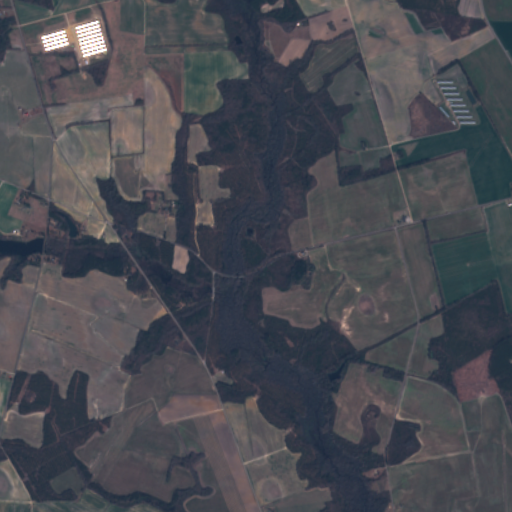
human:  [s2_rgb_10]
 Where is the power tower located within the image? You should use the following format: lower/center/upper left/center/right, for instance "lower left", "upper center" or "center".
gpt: The power tower is located in the left of the image.
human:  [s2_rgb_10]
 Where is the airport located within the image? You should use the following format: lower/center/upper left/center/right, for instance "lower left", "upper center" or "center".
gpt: There is no airport in the image.